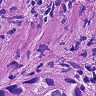
Metastatic tissue present: yes